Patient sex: M
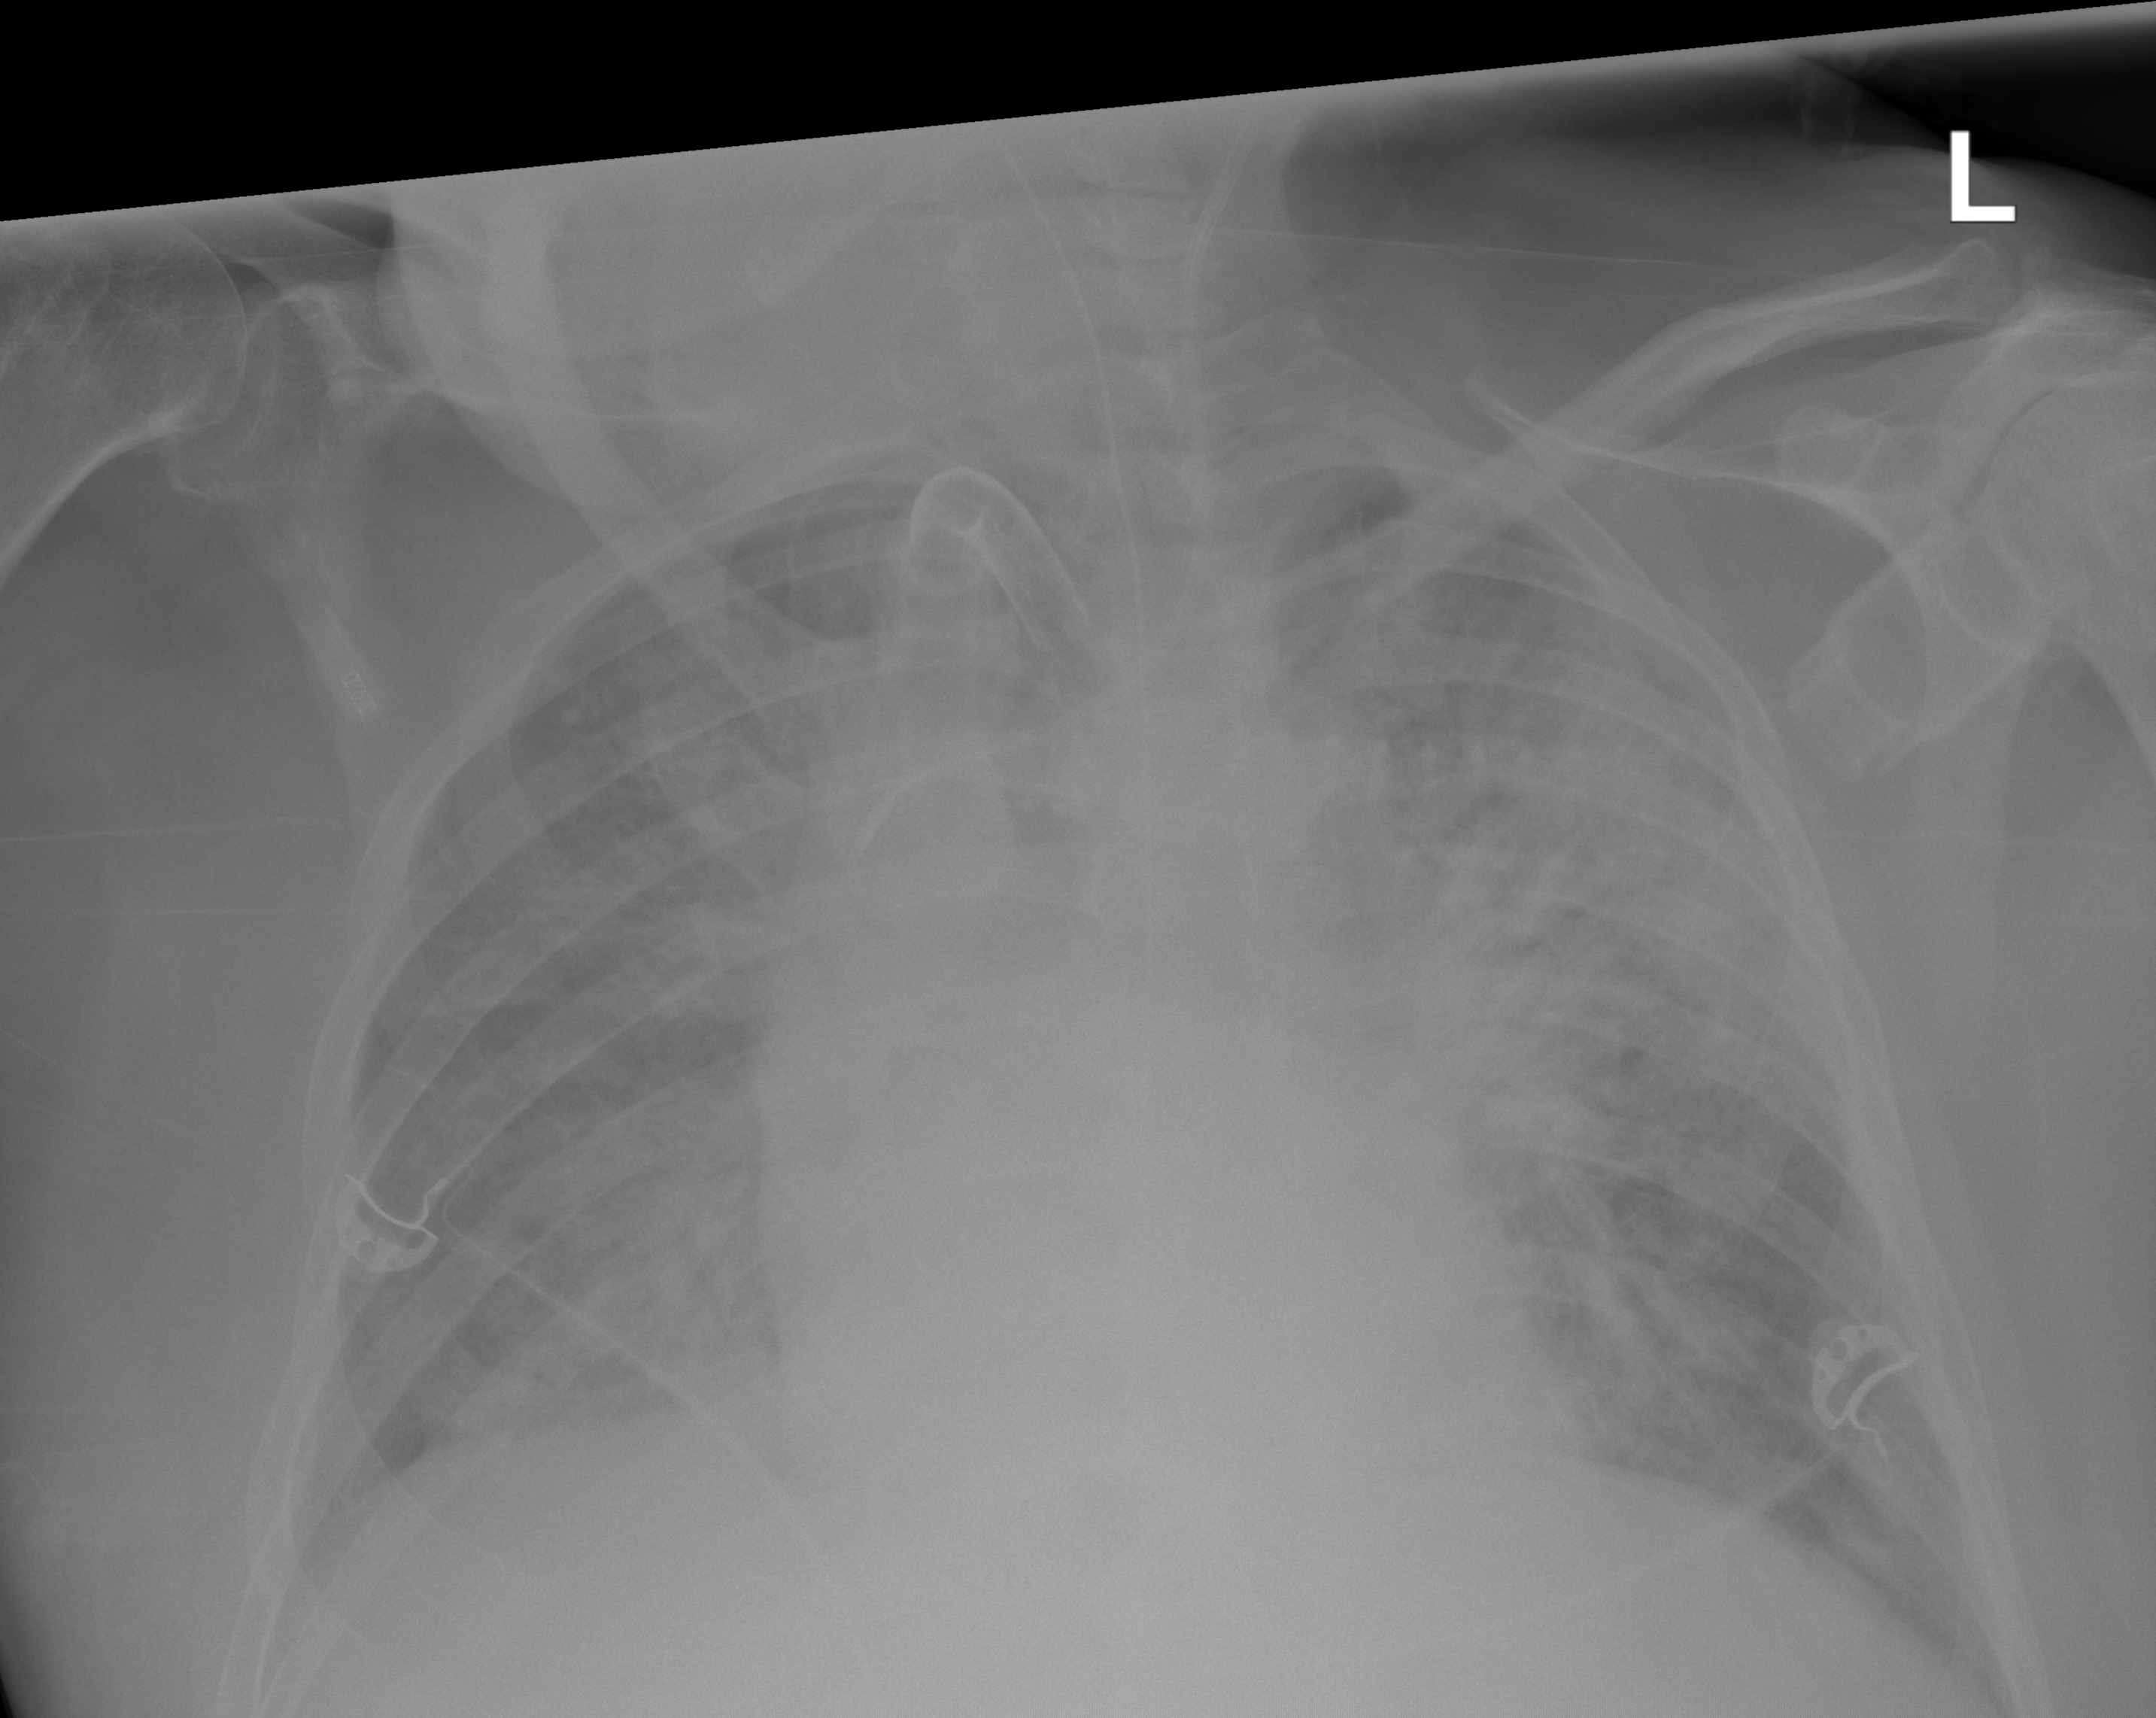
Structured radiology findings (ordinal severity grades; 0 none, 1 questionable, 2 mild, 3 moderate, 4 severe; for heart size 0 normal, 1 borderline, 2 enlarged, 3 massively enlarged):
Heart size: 2
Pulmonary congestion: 3
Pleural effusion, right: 2
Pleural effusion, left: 0
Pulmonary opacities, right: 3
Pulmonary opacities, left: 3
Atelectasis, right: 2
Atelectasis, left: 2